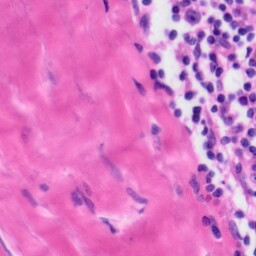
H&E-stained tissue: Tonsil